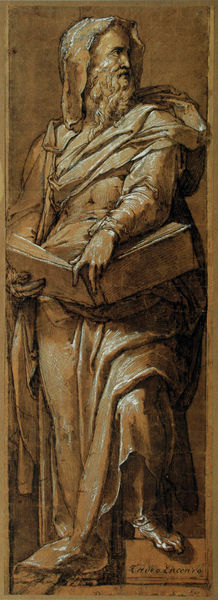
Titel: Studie eines Propheten
Künstler: Taddeo Zuccari
Institution: Collection of Edward and Rosemary Baker
Schlagwörter: fuß, gemälde, hand, körper, mann, nackt, schatten, umhang, weiß, aquarell, braun, finger, grau, holz, kreide, mund, nase, profil, schwarz, skizze, stirn, zeichnung, blick, tuch, hochformat, alt, bart, wand, augen, falten, halten, sockel, stehen, vollbart, ärmel, bildnis, hände, schauen, signatur, auge, figur, gewand, mantel, stehend, rechts, skulptur, kopfbedeckung, schrift, italien, studie, monochrom, sepia, treppe, dick, falte, stufe, nabel, sandalen, bauch, faltenwurf, knie, zehen, foto, barfuss, nische, tusche, greis, moses, buch, stich, seite, entwurf, ganzkörper, umschlag, toga, gelehrter, standbein, porträit, kupferstich, aufgeschlagen, prophet, kaputze, kapuze, schwerz, italienisch, schrif, gehöht, kreidezeichnung, apostel, weißhöhung, evangelist, gelehrt, gewant, mann stehend, fup